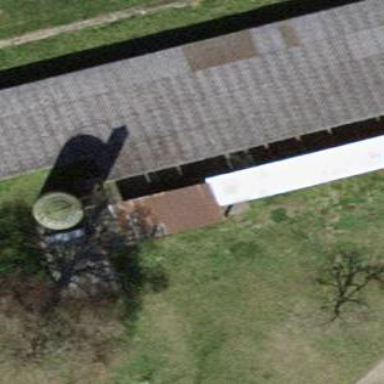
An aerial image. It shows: Gabled roof on farm auxiliary building.